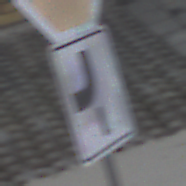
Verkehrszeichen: VerlaufVorfahrtsstrasse7
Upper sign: Stop
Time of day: SunriseSunset
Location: Outdoor (Beach)
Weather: Overcast
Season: NotSpecified
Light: Natural